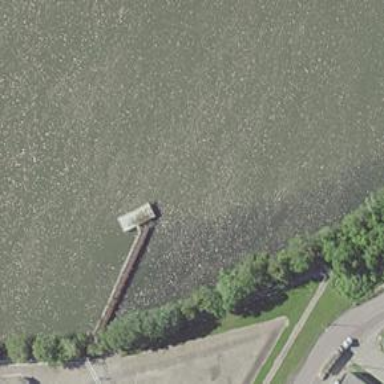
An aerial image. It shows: Man-made pier.